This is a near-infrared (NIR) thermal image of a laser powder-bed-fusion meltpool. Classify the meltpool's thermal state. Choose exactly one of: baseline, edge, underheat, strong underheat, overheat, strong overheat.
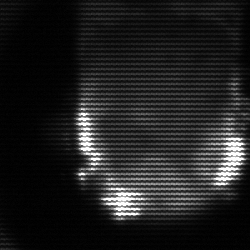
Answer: baseline